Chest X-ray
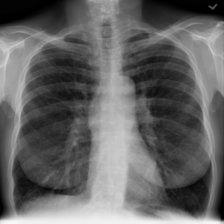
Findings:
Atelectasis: negative
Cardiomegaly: negative
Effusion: negative
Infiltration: negative
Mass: negative
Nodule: negative
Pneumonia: negative
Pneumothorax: positive
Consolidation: negative
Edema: negative
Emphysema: negative
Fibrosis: negative
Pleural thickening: negative
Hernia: negative